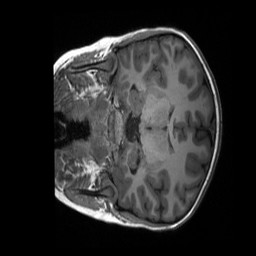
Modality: T1w
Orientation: coronal
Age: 12
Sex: male
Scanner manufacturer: siemens
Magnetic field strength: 3 T
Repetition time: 2.3 s
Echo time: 0.00232 s